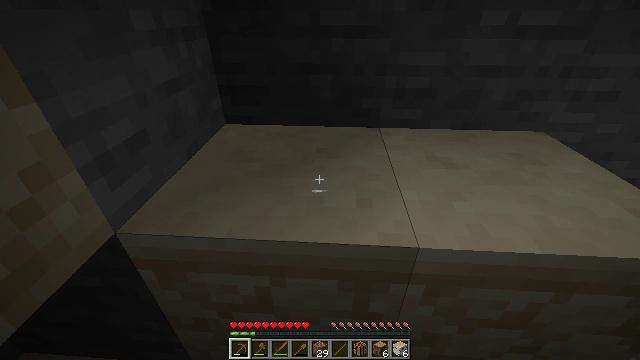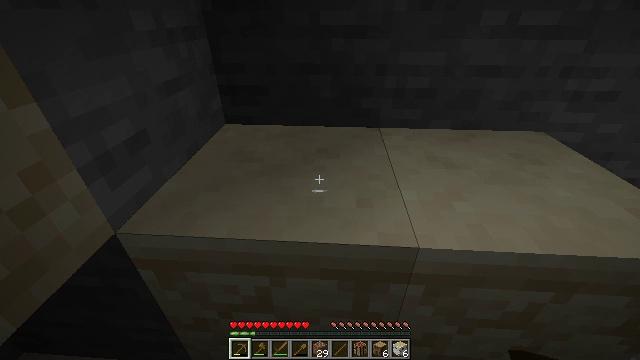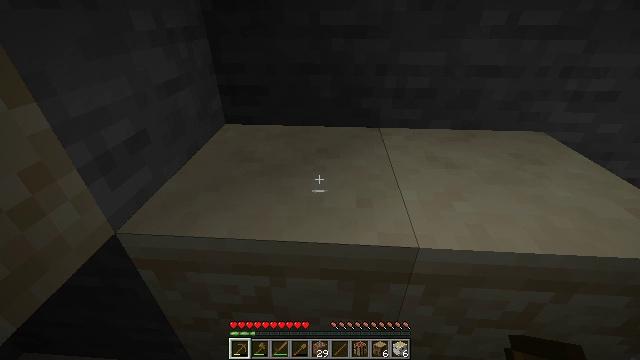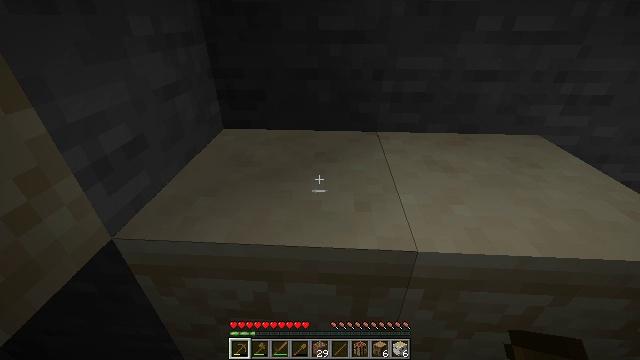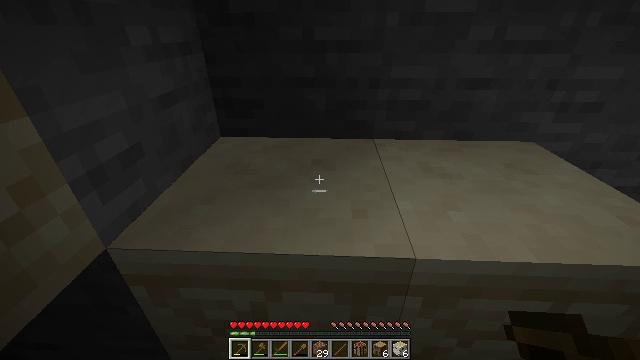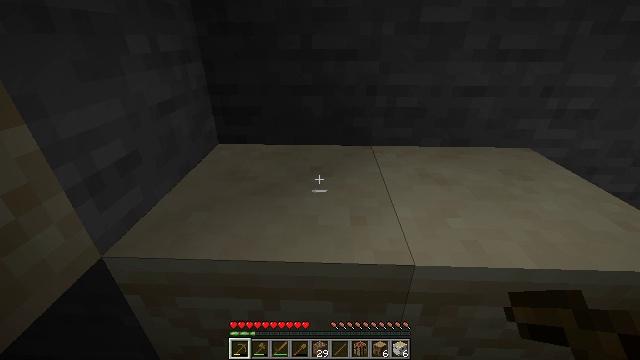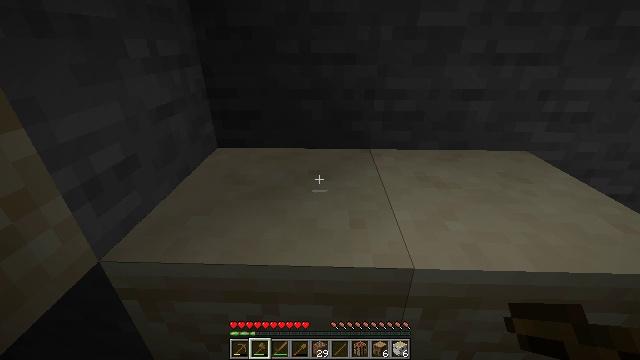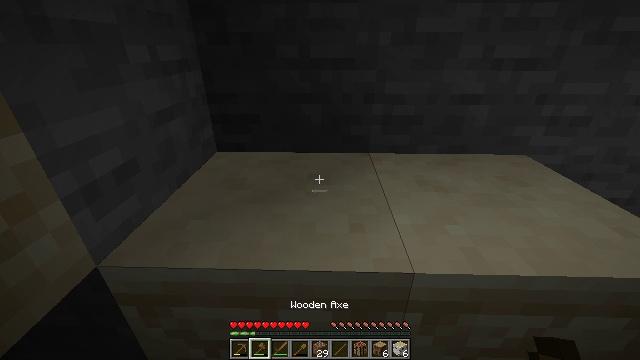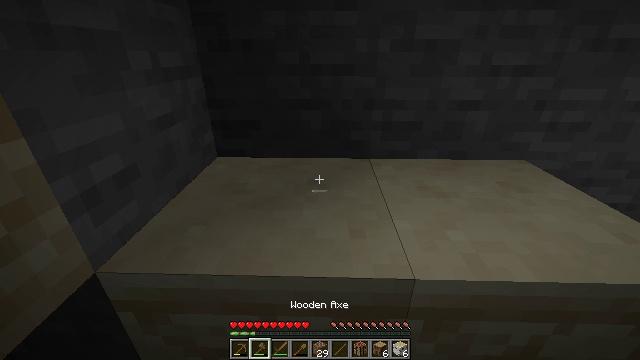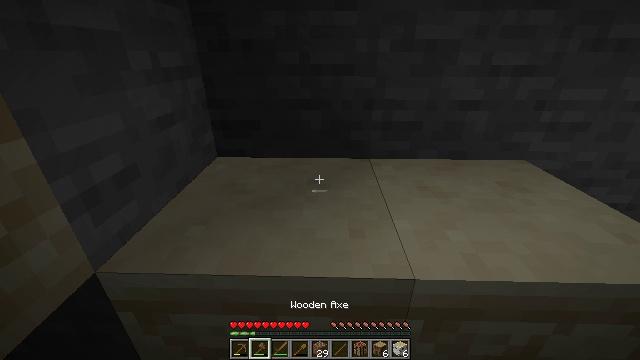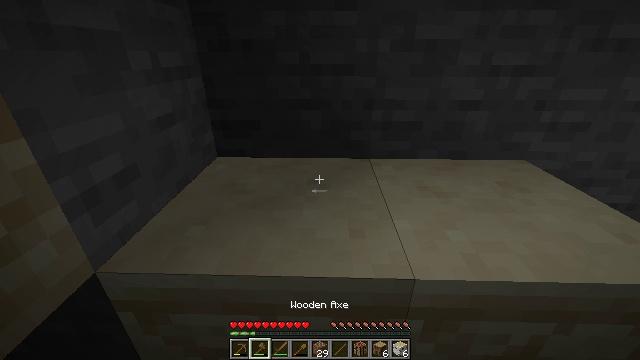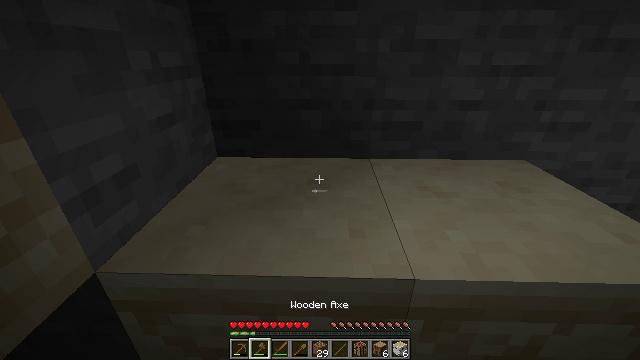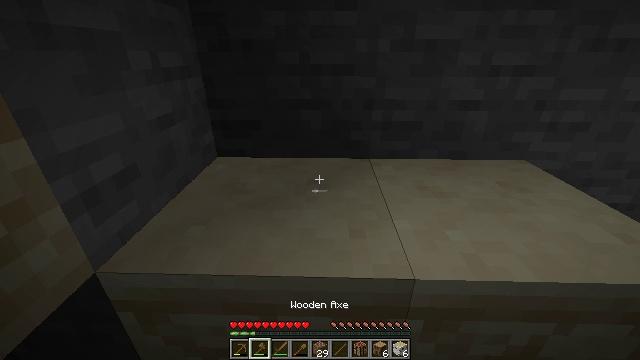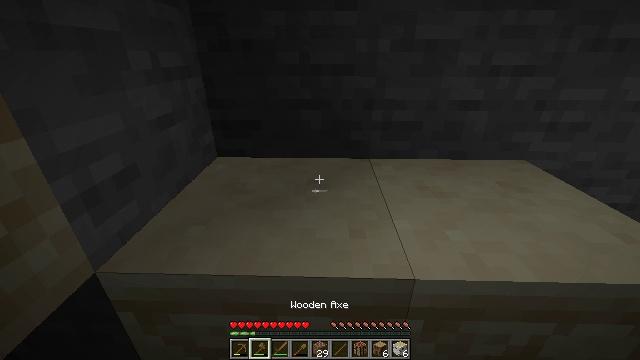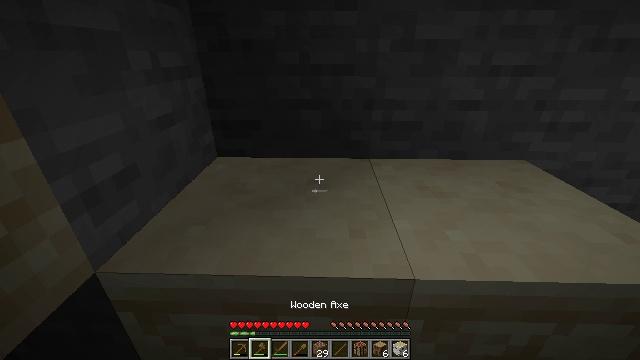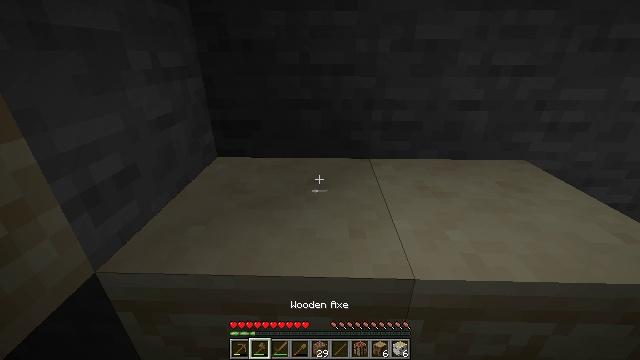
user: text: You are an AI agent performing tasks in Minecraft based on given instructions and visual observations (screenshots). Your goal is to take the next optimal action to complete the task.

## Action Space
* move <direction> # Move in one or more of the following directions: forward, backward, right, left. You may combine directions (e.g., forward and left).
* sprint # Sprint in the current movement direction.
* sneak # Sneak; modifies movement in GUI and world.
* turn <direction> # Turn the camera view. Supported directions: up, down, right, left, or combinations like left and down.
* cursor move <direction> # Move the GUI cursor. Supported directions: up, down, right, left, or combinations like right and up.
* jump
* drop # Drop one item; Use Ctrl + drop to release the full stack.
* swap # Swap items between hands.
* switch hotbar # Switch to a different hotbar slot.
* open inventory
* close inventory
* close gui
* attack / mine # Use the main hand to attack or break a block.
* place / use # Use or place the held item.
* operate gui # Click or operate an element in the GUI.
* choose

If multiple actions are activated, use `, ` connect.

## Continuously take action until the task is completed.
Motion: motion action
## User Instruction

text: Mine the sandstone block.
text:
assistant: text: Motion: no_op
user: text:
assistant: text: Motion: no_op
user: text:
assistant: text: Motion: no_op
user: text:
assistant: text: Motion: turn up
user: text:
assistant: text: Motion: turn up
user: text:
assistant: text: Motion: switch to hotbar 2
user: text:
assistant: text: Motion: switch to hotbar 2
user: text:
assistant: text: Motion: turn up, switch to hotbar 2
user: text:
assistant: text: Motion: no_op
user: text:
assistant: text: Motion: no_op
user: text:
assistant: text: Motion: no_op
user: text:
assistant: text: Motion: no_op
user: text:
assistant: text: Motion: no_op
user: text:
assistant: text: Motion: no_op
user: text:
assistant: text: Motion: no_op
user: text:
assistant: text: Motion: no_op
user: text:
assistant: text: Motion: switch to hotbar 1
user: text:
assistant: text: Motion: switch to hotbar 1
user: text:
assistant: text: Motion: switch to hotbar 1
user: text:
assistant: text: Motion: no_op
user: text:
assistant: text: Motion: attack / mine
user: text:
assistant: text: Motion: attack / mine
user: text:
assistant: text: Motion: attack / mine
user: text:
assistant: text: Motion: attack / mine
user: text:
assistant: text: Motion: attack / mine
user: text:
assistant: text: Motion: attack / mine
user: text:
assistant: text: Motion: attack / mine
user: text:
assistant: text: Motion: attack / mine
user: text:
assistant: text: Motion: attack / mine
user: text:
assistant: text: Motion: attack / mine